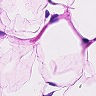
Metastatic tissue present: no